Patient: sex M, age 60
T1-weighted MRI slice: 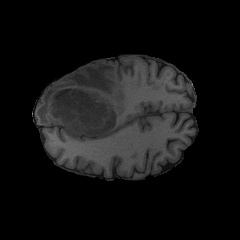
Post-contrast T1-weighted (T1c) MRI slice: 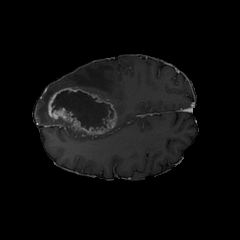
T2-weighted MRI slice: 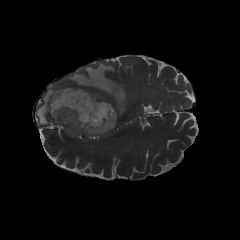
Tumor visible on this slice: yes
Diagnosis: Glioblastoma, IDH-wildtype
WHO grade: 4